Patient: sex F, age 26
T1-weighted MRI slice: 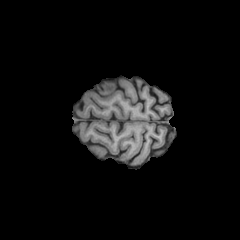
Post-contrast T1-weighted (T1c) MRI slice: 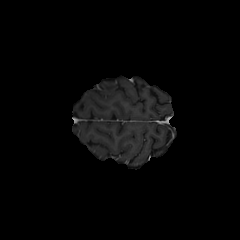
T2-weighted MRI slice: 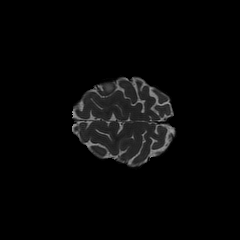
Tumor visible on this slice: yes
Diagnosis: Astrocytoma, IDH-mutant
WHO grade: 2